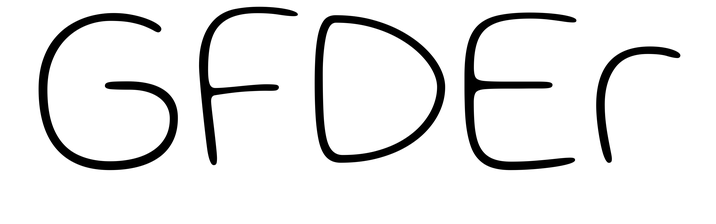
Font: Gluten_Thin